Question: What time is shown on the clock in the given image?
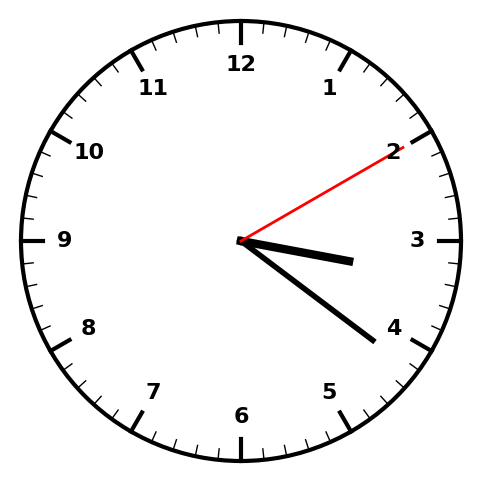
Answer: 03:21:10